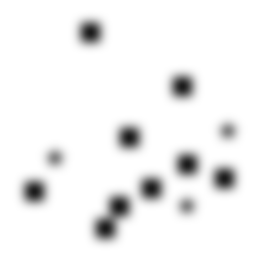
Squares: 9
Triangles: 0
Stars: 3
Total shapes: 12